Interaction volume radius: 5 \u00c5
Interaction volume height: 30 \u00c5
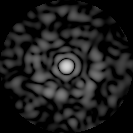
Disorder parameter: 0.8888